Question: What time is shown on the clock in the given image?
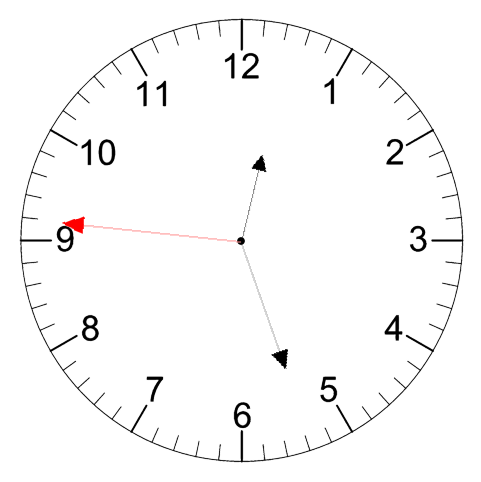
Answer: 12:26:46